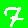
Digit: 7